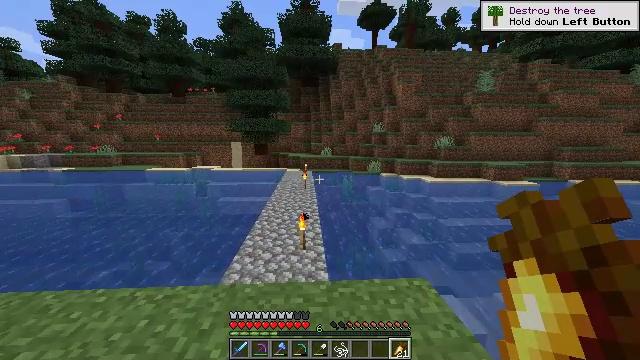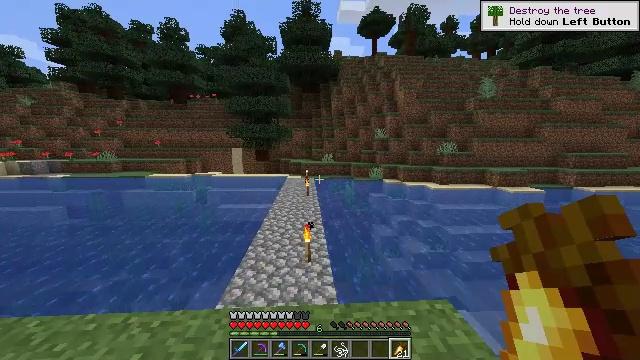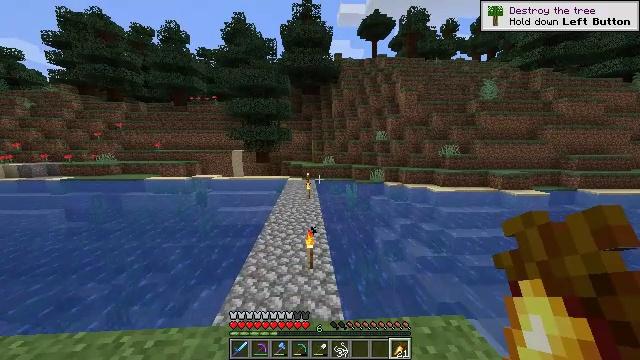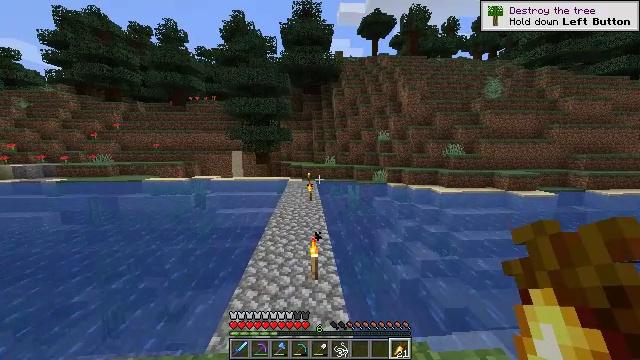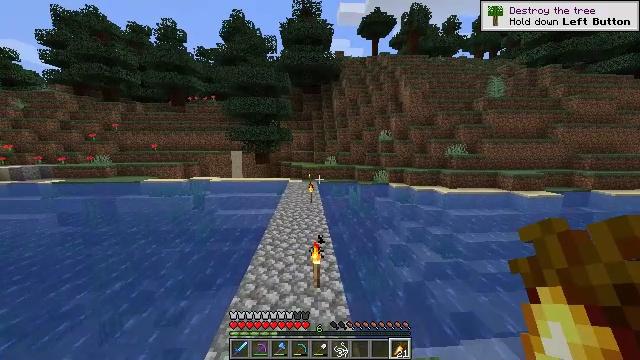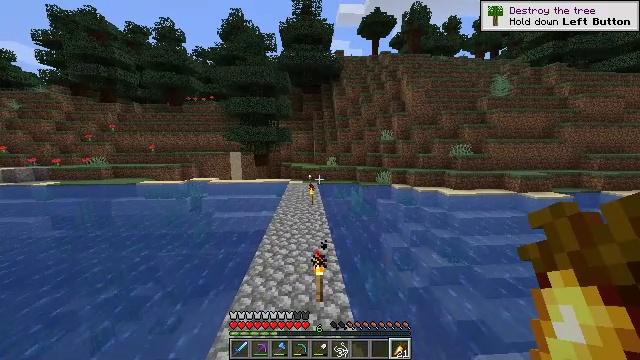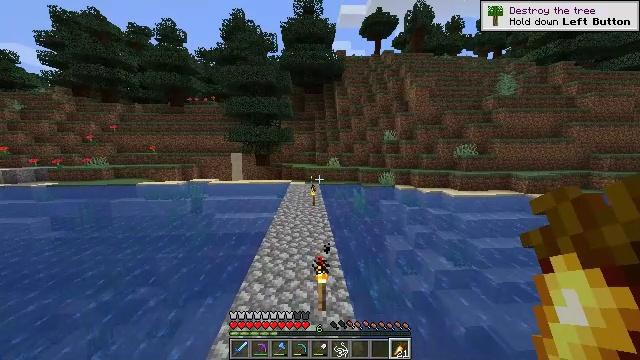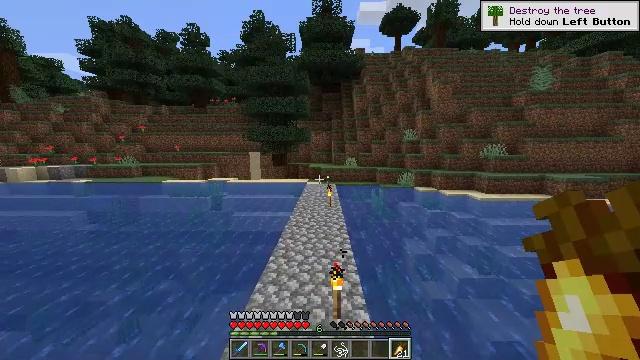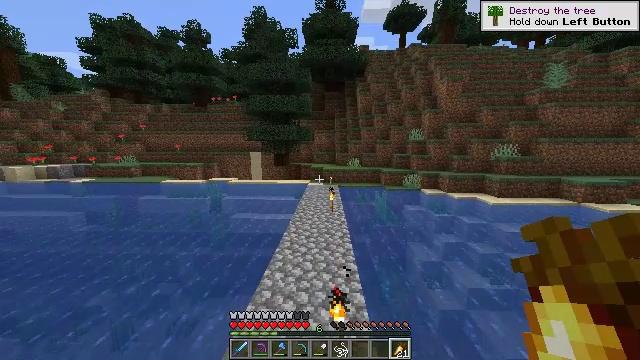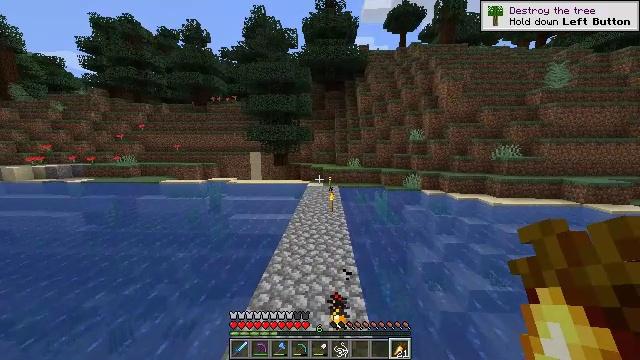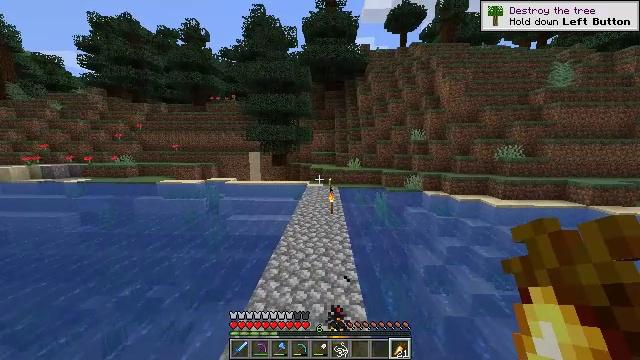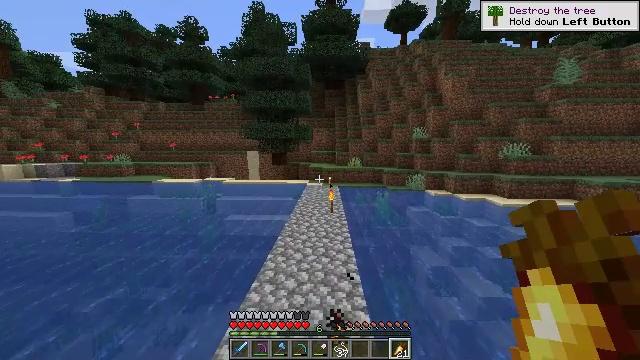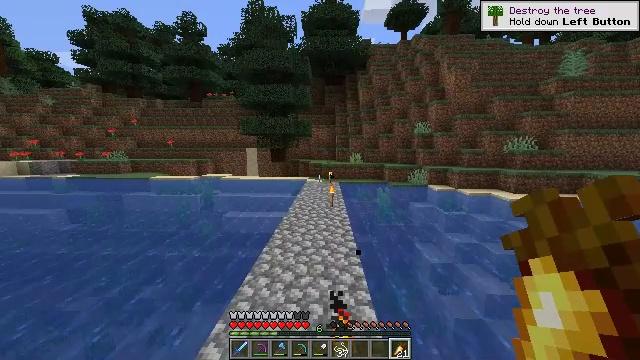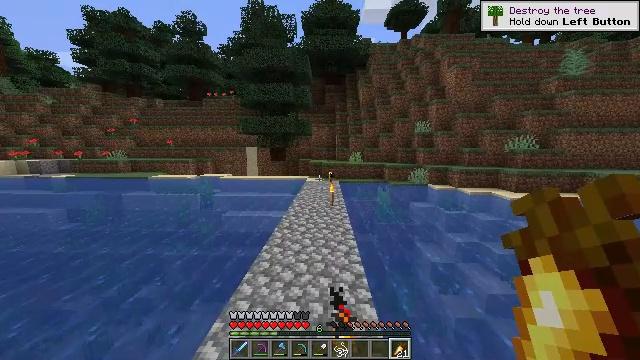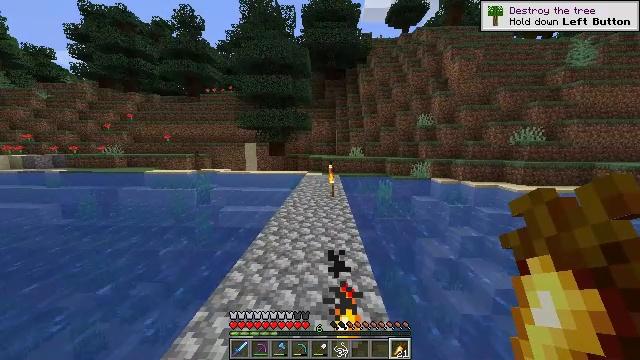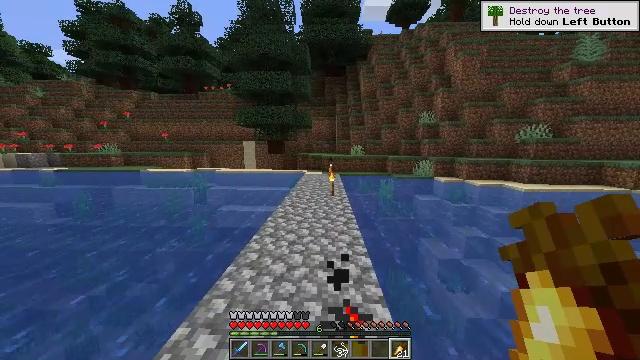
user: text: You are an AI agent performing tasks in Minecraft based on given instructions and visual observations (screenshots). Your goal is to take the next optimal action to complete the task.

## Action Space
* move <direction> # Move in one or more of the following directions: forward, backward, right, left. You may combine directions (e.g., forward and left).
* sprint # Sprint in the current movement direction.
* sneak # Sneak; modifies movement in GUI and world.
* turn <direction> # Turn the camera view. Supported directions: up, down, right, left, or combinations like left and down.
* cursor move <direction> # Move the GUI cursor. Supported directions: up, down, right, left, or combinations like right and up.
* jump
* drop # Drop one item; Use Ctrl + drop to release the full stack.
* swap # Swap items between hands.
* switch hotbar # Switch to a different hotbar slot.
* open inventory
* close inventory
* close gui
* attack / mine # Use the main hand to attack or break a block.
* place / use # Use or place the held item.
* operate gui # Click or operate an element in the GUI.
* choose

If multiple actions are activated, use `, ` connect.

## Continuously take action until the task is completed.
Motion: motion action
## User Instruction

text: Turn regular stone into smooth stone by smelting in the furnace.
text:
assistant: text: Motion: move forward, sprint, turn up
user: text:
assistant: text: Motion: move forward, sprint
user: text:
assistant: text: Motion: move forward, sprint
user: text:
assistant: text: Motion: move forward, sprint
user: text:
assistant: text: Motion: move forward, sprint
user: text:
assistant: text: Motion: move forward
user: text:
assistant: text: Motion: move forward, turn left
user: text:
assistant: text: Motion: move forward
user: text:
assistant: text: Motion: move forward
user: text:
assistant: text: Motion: move forward
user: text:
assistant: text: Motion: move forward
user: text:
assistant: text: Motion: move forward
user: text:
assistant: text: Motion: move forward
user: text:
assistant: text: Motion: move forward
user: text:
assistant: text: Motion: move forward
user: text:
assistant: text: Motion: move forward, sprint
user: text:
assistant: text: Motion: move forward, sprint, turn right
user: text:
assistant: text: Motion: move forward, sprint
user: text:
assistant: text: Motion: move forward, sprint
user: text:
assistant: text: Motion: move forward, sprint
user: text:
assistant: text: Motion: move forward
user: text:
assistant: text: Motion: move forward
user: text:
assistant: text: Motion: move forward
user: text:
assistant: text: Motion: move forward
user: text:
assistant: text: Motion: move forward
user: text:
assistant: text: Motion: move forward
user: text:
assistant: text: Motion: move forward
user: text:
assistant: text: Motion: move forward, sprint
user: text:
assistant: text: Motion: move forward, sprint
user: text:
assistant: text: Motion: move forward, sprint